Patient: sex M, age 36
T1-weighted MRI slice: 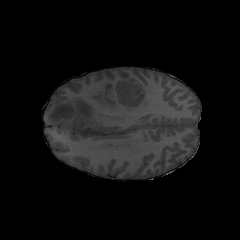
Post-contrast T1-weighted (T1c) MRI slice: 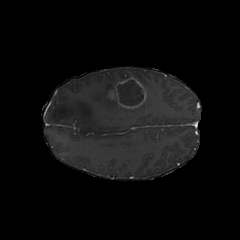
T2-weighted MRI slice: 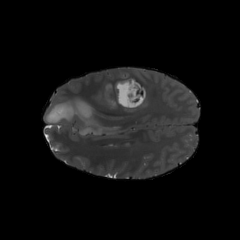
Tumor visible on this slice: yes
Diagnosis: Glioblastoma, IDH-wildtype
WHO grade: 4